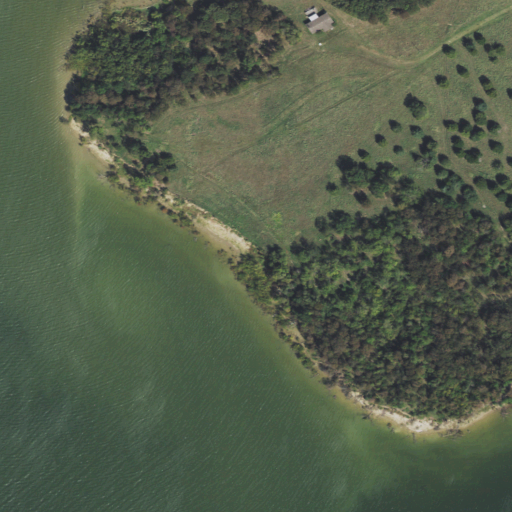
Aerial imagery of cape in Texas named Smoke Point containing open water, pasture, deciduous forest, herbaceous wetlands, low intensity development, woody wetlands, and mixed forest